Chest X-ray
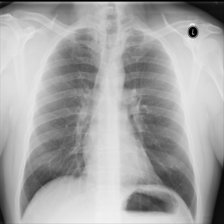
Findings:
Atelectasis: negative
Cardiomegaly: negative
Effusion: negative
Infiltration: negative
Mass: negative
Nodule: negative
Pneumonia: negative
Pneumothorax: negative
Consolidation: negative
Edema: negative
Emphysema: negative
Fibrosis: negative
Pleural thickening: negative
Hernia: negative